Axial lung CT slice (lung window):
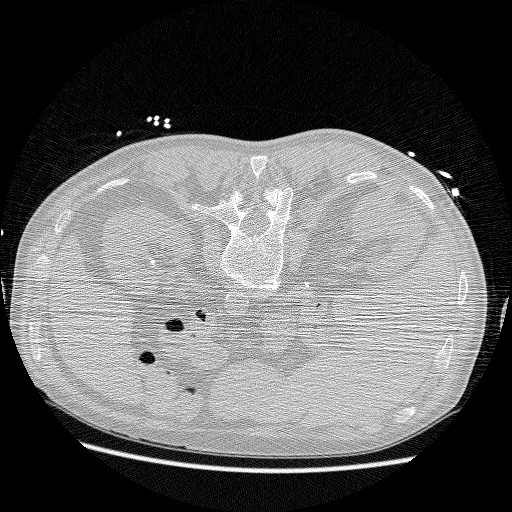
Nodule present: no